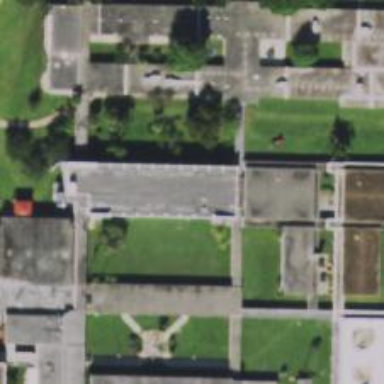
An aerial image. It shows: College building.